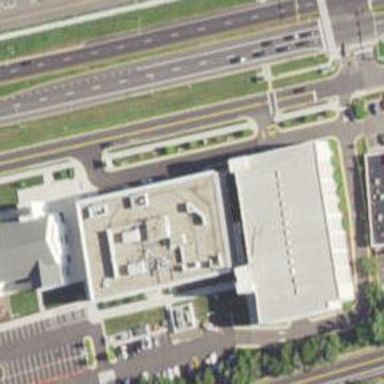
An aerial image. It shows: Healthcare clinic.